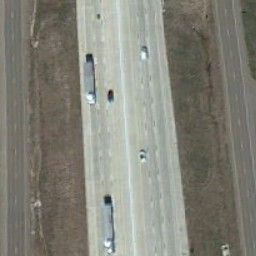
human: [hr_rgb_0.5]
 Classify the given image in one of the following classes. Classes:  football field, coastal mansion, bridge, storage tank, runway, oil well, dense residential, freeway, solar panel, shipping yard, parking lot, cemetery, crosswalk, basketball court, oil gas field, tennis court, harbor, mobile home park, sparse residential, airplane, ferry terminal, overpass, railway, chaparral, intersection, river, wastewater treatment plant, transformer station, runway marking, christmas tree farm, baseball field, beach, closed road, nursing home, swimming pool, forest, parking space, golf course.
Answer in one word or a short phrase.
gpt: freeway